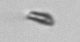
Label: fiber